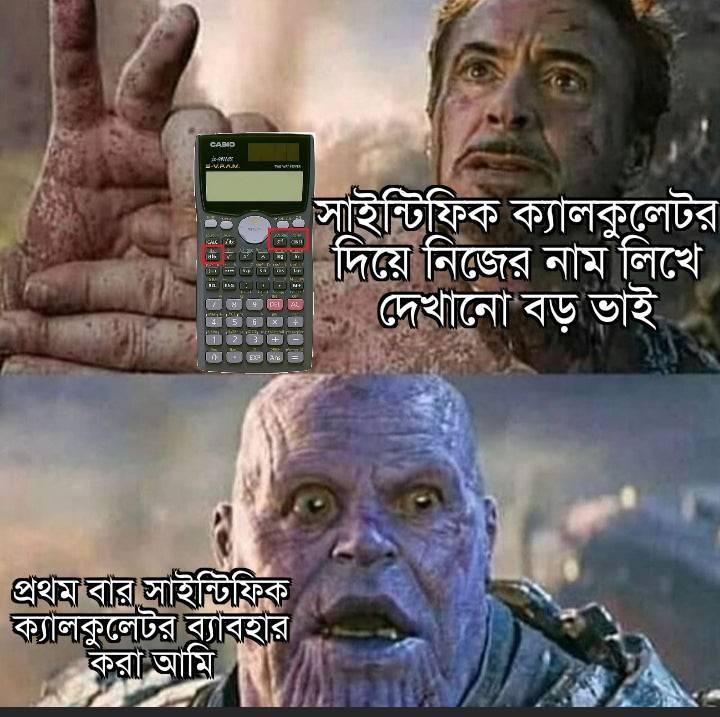
Caption: সাইন্টিফিক ক্যালকুলেটর দিয়ে নিজের নাম লিখে দেখানো বড় ভাই      প্রথম বার সাইন্টিফিক ক্যালকুলেটর ব্যাবহার করা আমি
Label: non-hate